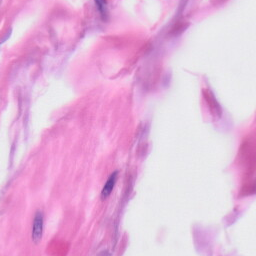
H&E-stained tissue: Skin